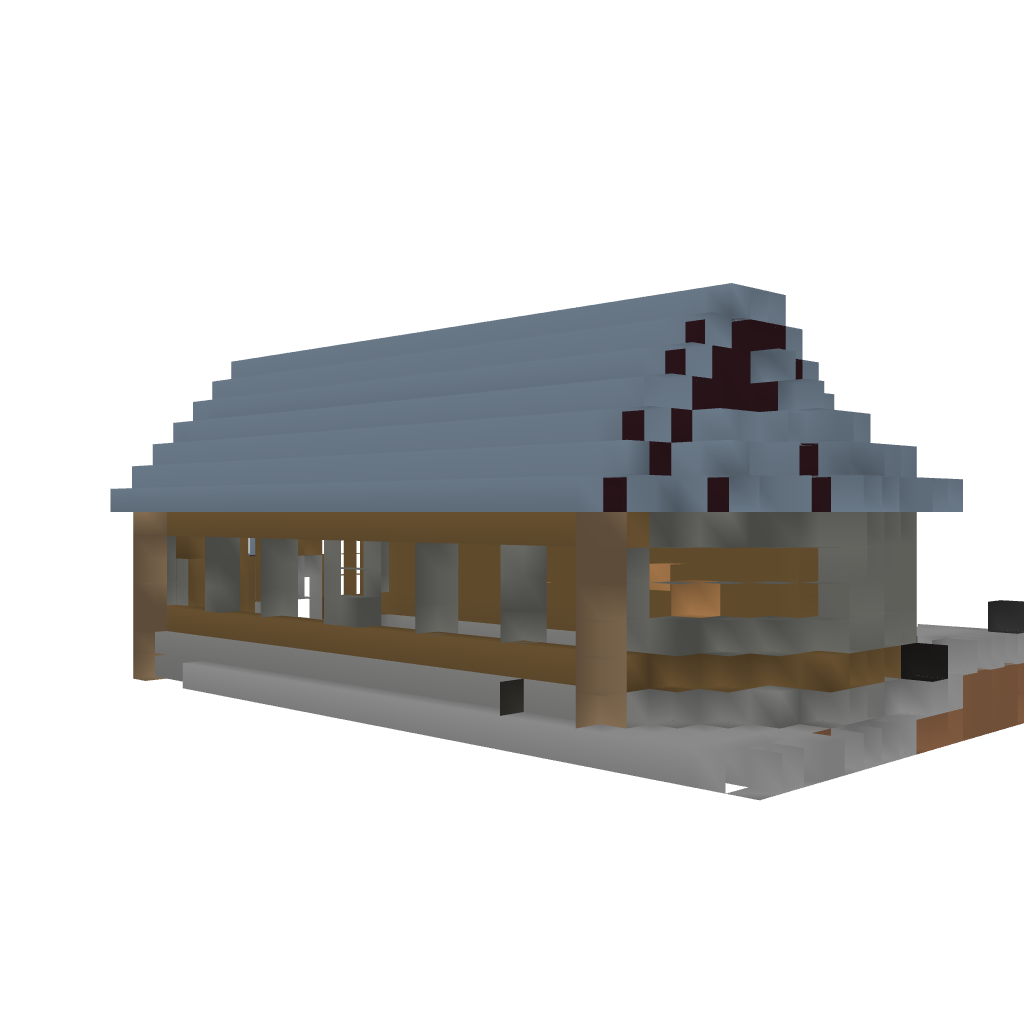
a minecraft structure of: Church